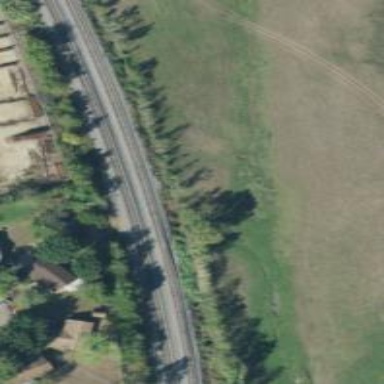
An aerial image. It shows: Railway siding with rails.